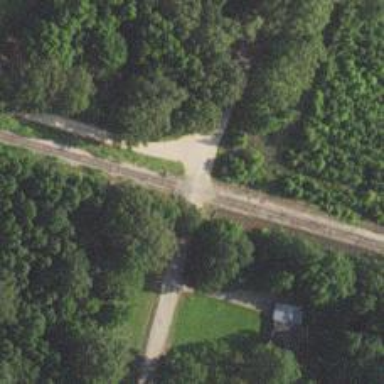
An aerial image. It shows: Level crossing along the railway.